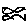
Label: fish